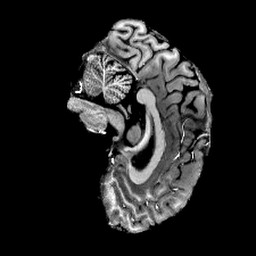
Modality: T1w
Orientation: sagittal
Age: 24
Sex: male
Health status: healthy
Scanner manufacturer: siemens
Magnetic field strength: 6.98 T
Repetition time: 6 s
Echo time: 0.00302 s